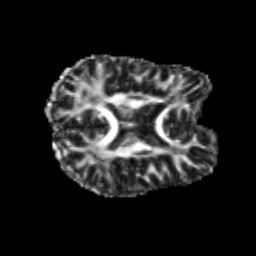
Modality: FA
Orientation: axial
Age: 29
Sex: male
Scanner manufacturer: siemens
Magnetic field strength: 3 T
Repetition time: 3.5 s
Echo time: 0.104 s